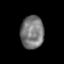
Tissue: prostate
Cell type: Fibroblasts
Senescence score: 0.8069
Nuclear area (px): 748
Mean DAPI intensity: 121.539